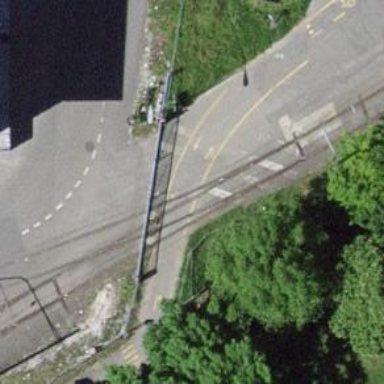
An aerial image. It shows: Gate near railway switch.